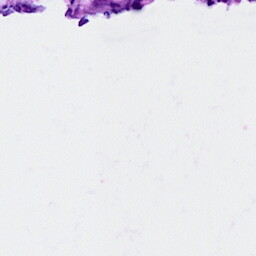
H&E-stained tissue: Breast